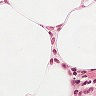
Metastatic tissue present: no